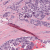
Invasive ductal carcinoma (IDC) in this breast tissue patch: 1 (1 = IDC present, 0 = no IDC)